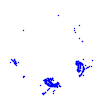
Particle: kaon